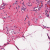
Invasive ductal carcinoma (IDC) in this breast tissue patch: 0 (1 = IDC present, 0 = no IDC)